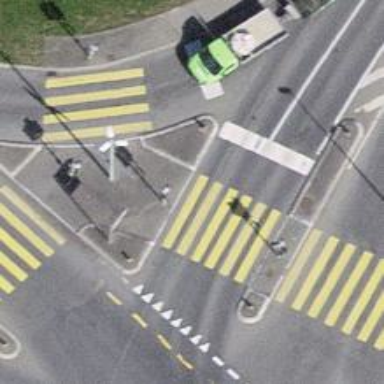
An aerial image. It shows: Pedestrian crossing with zebra markings on the footway.